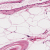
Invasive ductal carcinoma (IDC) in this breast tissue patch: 0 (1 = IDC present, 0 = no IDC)